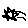
Label: sun